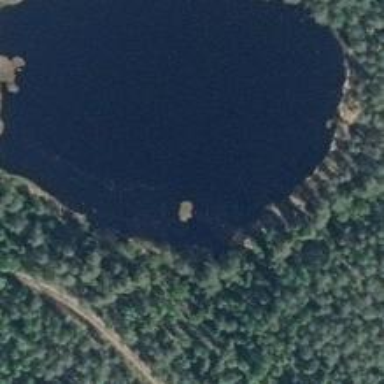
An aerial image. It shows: Pond surrounded by natural water.